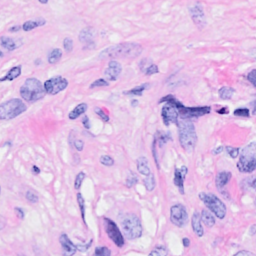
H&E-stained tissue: Breast